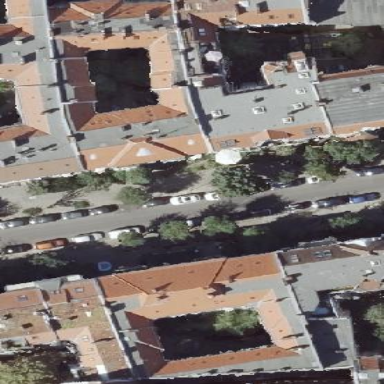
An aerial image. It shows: Street-side parking area with asphalt surface.